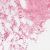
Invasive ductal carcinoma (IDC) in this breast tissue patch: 0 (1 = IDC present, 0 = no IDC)